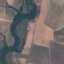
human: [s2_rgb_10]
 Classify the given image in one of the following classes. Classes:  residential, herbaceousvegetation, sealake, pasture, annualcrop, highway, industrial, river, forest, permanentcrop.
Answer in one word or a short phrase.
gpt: PermanentCrop